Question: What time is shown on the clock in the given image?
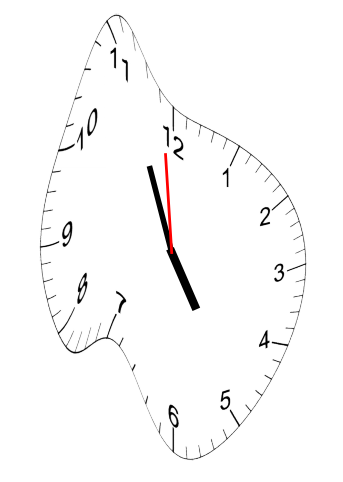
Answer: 04:55:59